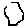
Label: hexagon